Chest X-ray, PA view. Patient: 62 years old, sex M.
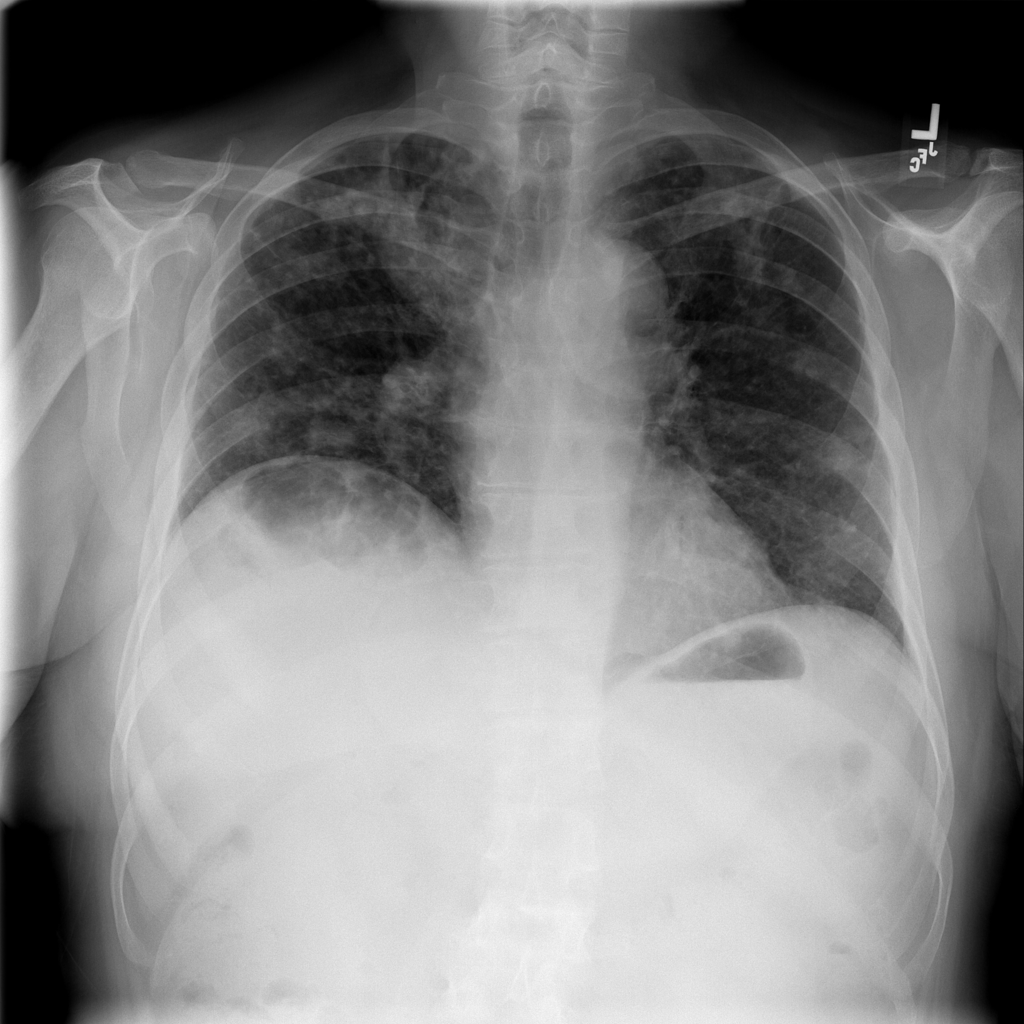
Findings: Nodule